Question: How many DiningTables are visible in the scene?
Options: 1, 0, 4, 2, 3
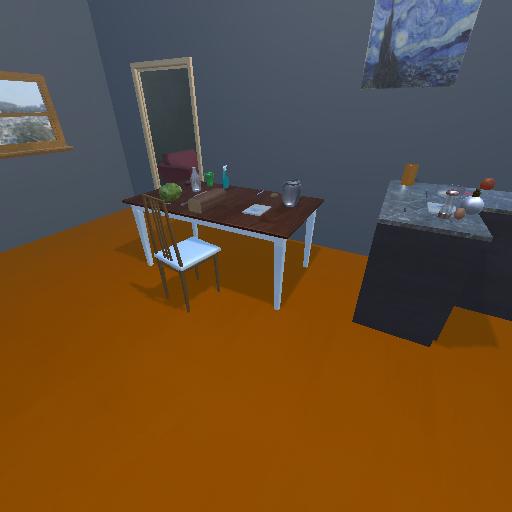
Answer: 1